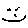
Label: smiley face